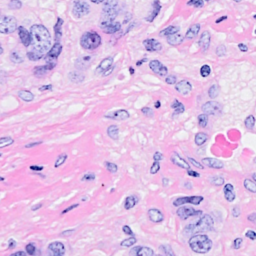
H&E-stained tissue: Breast